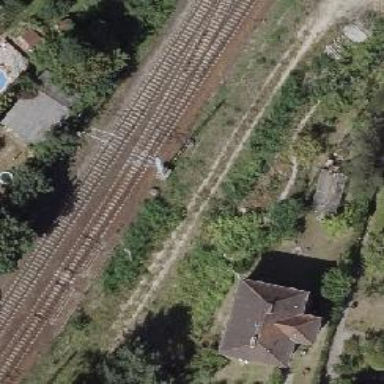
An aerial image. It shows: Railway switch.